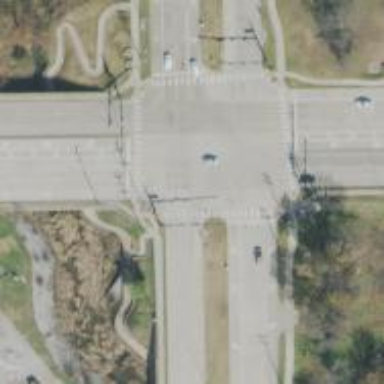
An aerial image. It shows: Secondary road with separate sidewalk.